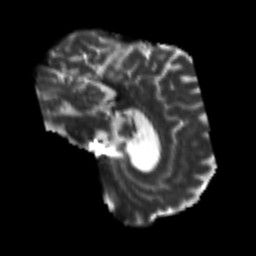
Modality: T2w
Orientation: sagittal
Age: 52
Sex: male
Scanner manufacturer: siemens
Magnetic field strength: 3 T
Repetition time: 7.3 s
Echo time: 0.087 s